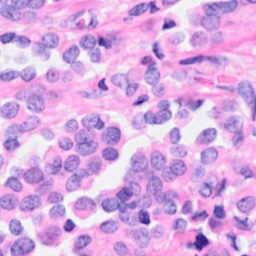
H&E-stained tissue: Breast